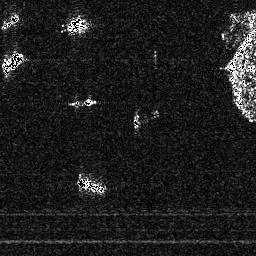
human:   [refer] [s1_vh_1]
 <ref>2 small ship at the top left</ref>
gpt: <box>[[0, 5, 7, 11, 0]], [[25, 5, 33, 12, 0]]</box>